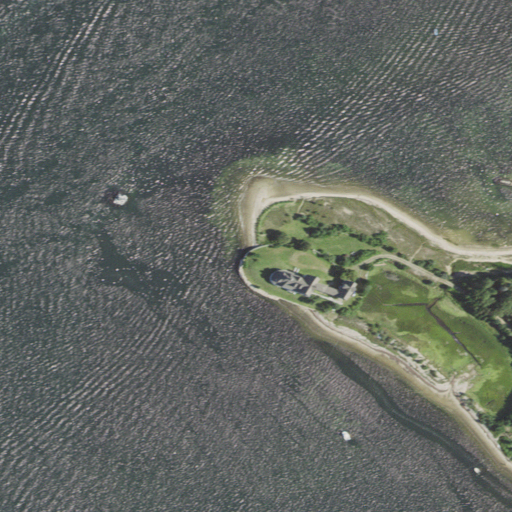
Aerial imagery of cape in Massachusetts named Agawam Point containing open water, herbaceous wetlands, barren land, low intensity development, medium intensity development, and high intensity development